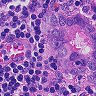
Metastatic tissue present: yes